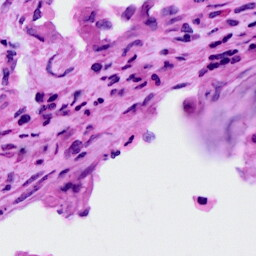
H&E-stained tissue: Cervix